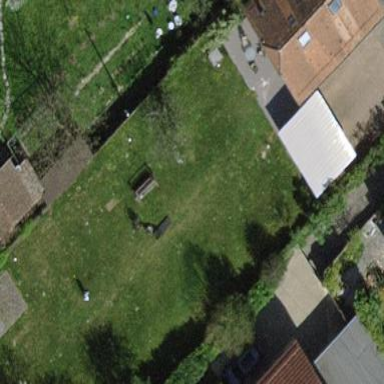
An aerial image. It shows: Garden surrounded by fence.